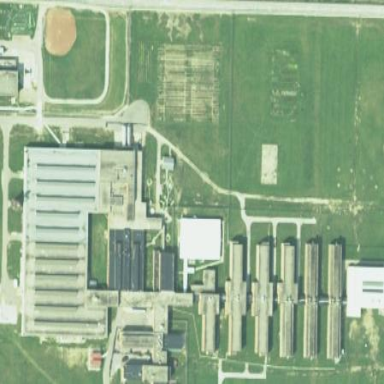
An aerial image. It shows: Prison facility surrounded by fence.